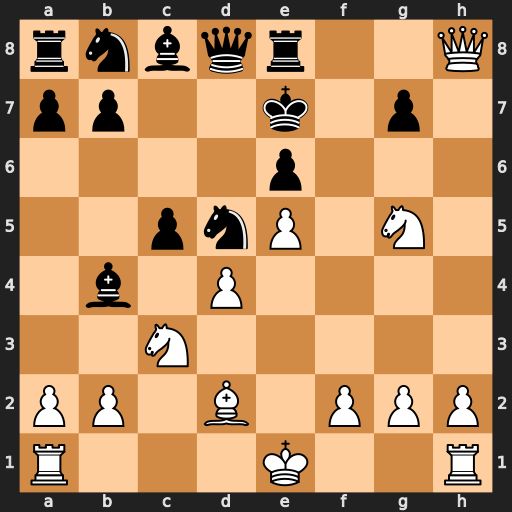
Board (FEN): rnbqr2Q/pp2k1p1/4p3/2pnP1N1/1b1P4/2N5/PP1B1PPP/R3K2R
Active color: w
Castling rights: KQ
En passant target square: -
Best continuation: Qxg7#